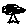
Label: tree